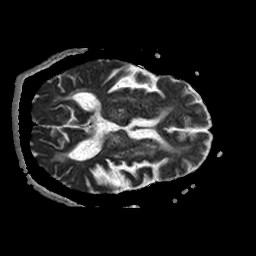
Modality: ADC
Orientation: axial
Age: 55
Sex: male
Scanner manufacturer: philips
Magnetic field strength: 1.5 T
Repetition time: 3.52 s
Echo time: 0.07078 s